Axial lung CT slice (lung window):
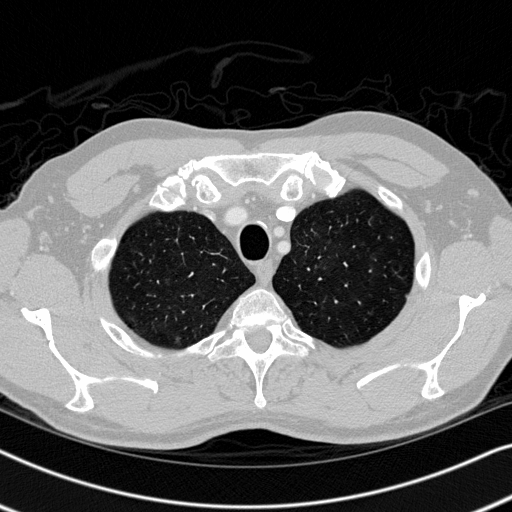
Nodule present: yes
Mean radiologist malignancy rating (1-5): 2.75